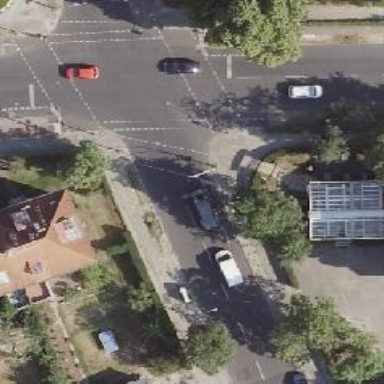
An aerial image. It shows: Road crossing with traffic signals.